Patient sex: F
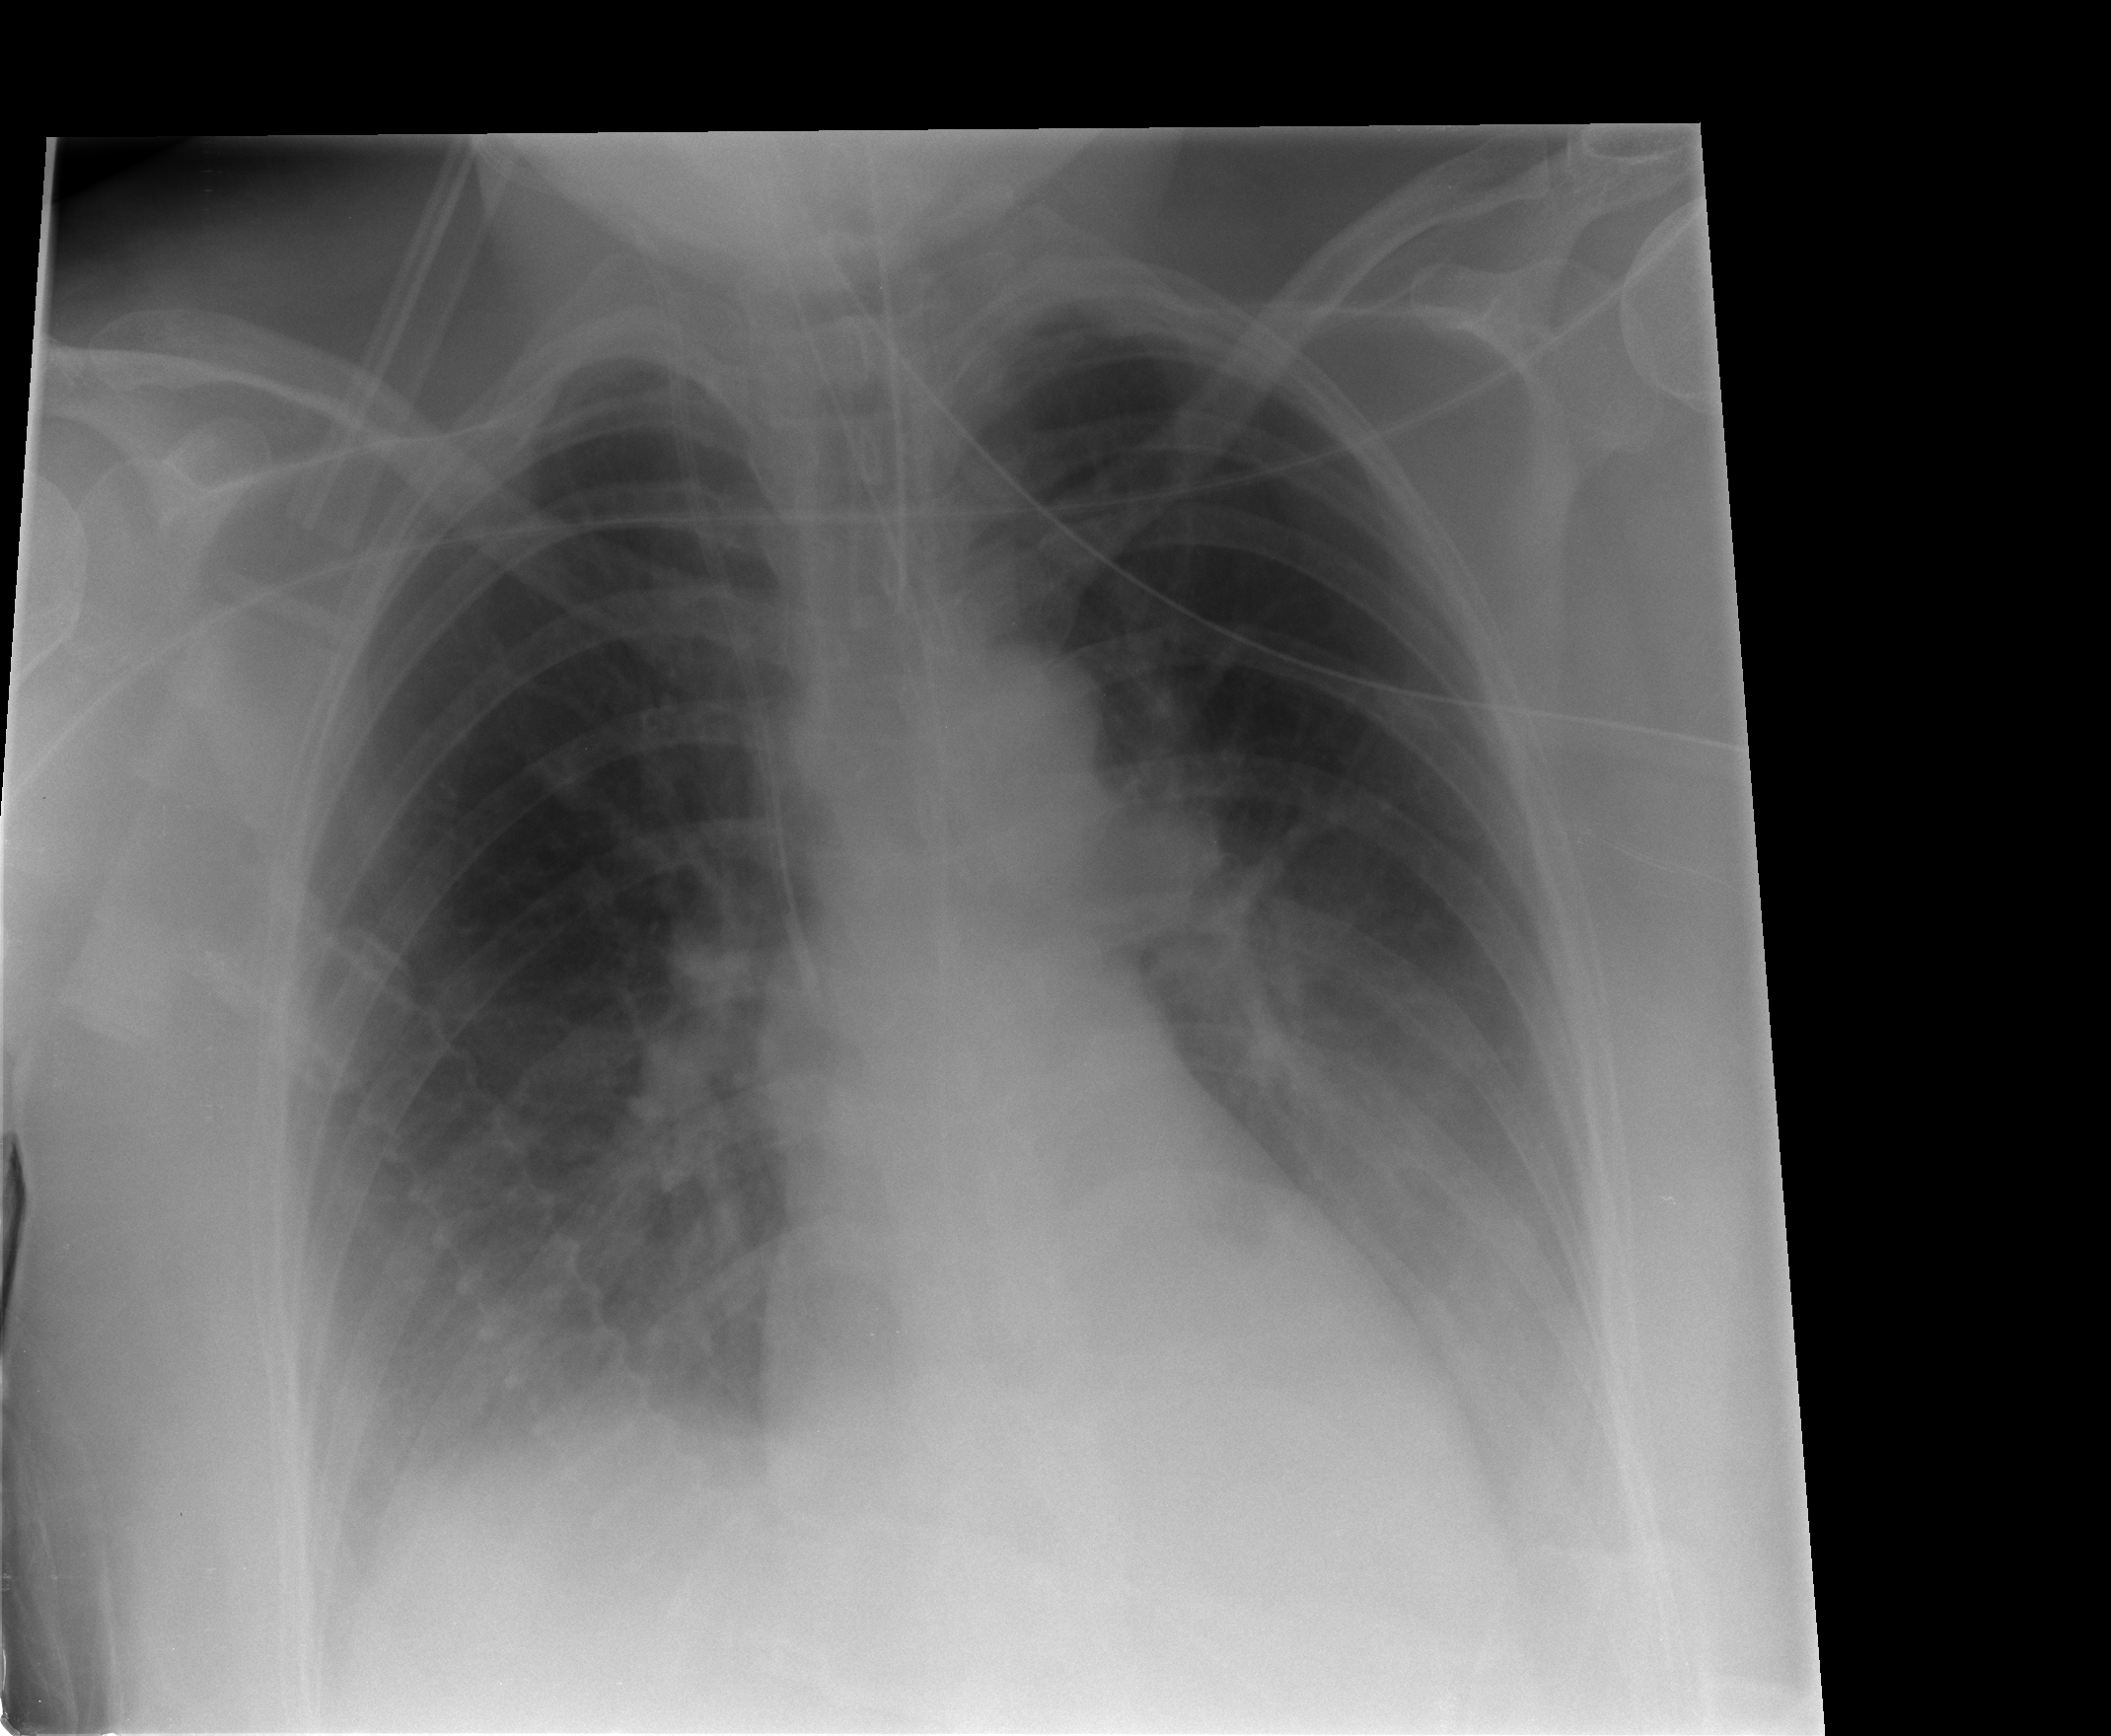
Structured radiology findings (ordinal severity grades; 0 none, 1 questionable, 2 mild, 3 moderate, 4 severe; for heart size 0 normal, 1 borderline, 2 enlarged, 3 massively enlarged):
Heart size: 0
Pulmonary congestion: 0
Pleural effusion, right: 2
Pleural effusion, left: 2
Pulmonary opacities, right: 0
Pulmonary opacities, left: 0
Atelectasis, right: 1
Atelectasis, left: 2